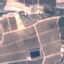
Land use / land cover: PermanentCrop